Question: Can't launch the azure emulator in debug mode. (vs2013 windows8)
Steps for scratch:
1. New project : Azure cloud Service
2. Add WorkerRole
3. F5 (run)

In step 3, If I press ctrl+f5 (run without debug) instead f5 (run) every things is ok, but can't use the remote debugger...
Any idea ?
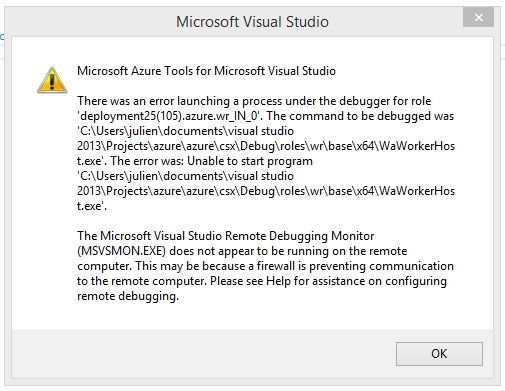
Answer: OMG so simple... I was my firewall. Zone alarm. I turned it off but IT'S WAS NOT enough. I add to unistall it! You can add rules instead of course. DOn't trust off zone alarm ;)